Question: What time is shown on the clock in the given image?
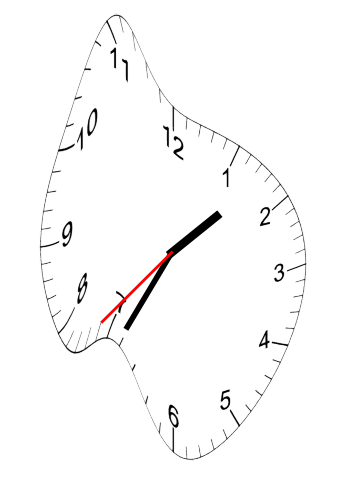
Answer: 01:34:37